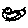
Label: bird